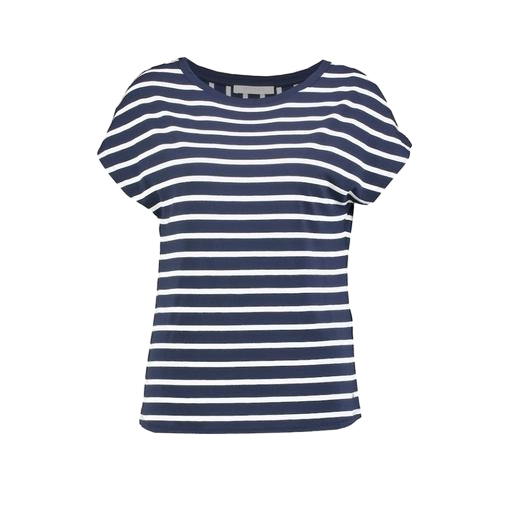
blue striped cap-sleeve tee, blue short-sleeved striped t-shirt, cap-sleeved tee, white background